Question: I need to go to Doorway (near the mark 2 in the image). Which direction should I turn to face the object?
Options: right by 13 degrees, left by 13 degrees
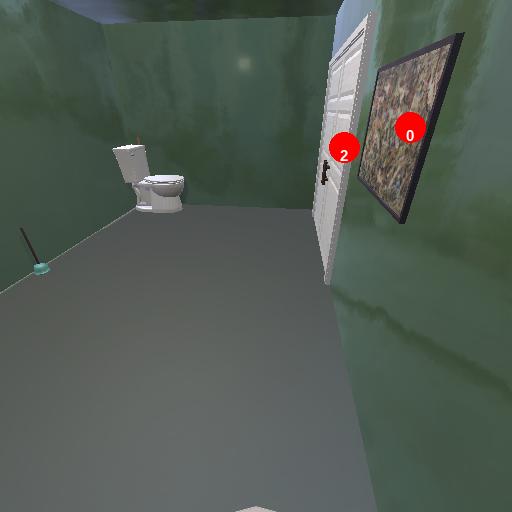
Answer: right by 13 degrees